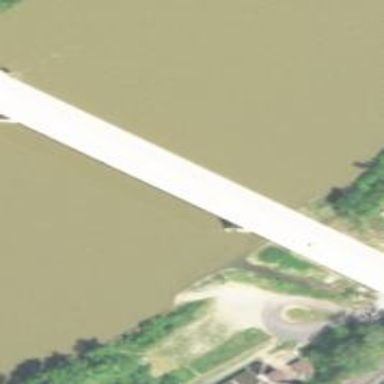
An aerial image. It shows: Trunk highway bridge.